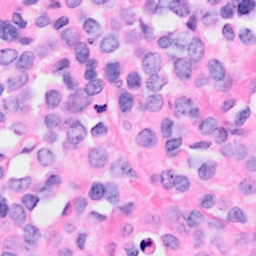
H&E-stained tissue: Breast